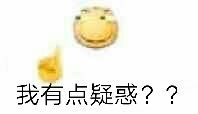
Label: emoji